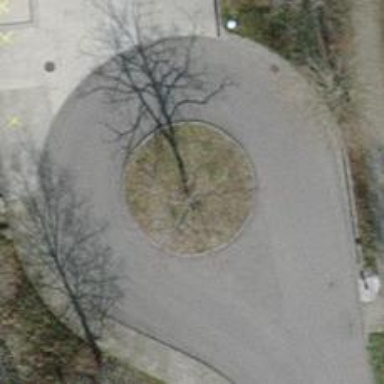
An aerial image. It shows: Turning loop on the road.